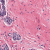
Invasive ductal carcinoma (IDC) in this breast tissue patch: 0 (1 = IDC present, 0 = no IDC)